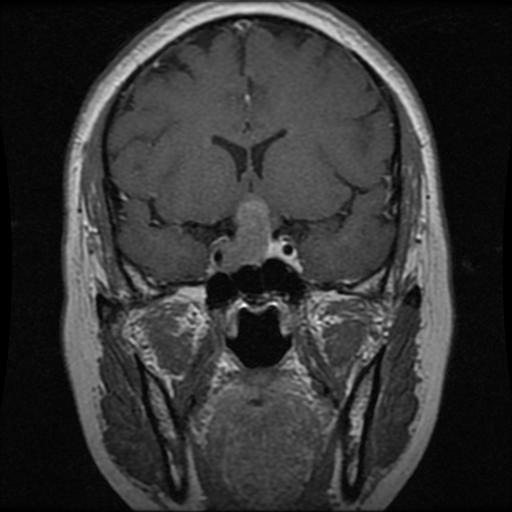
Label: pituitary